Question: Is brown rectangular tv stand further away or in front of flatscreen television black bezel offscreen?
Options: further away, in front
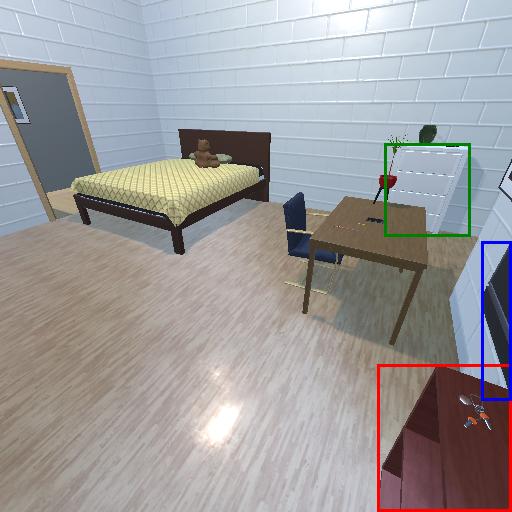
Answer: further away